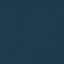
Land use / land cover: SeaLake